Interaction volume radius: 5 \u00c5
Interaction volume height: 10 \u00c5
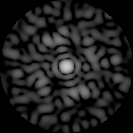
Disorder parameter: 0.7901